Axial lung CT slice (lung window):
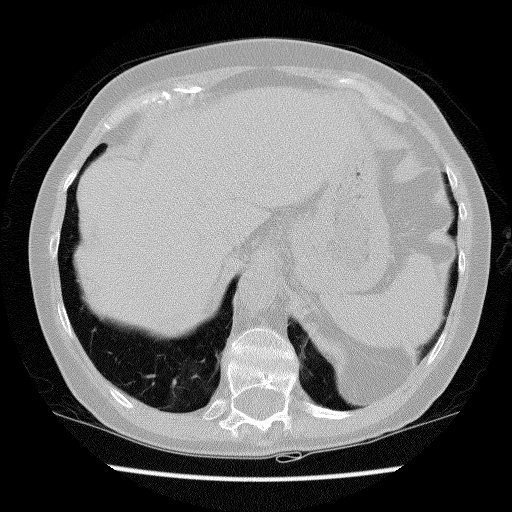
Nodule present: no